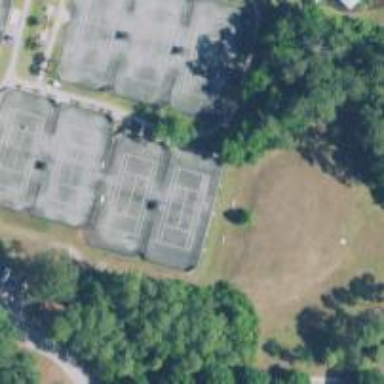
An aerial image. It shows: Tennis court in leisure pitch.